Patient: sex M, age 79
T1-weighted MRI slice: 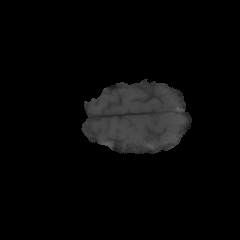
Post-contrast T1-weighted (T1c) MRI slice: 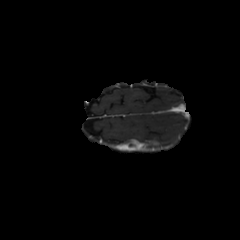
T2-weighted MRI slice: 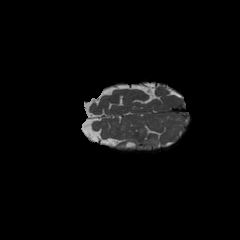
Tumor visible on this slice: yes
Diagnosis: Glioblastoma, IDH-wildtype
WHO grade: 4